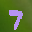
Label: 7